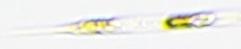
Label: Rhizosolenia